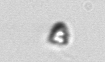
Label: Pyramimonas